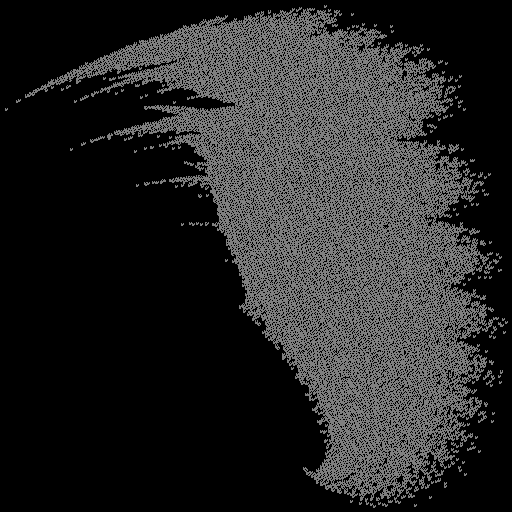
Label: snowdrift